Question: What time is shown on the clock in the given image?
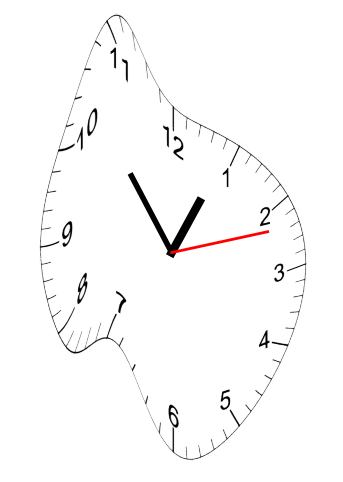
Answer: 12:53:12